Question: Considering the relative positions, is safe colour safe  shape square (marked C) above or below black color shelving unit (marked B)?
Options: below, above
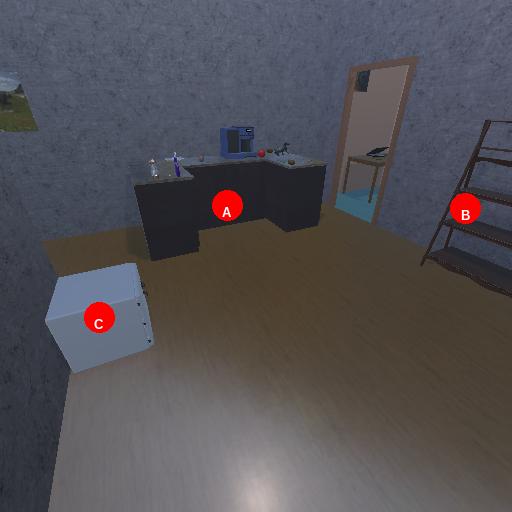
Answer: below